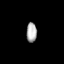
Tissue: prostate
Cell type: Fibroblasts
Senescence score: 0.8357
Nuclear area (px): 200
Mean DAPI intensity: 174.06